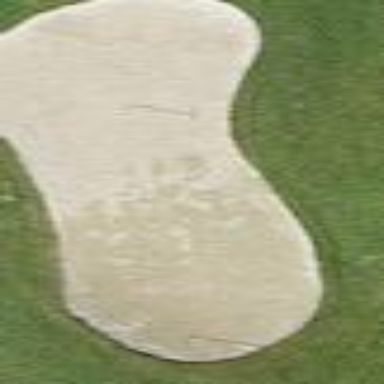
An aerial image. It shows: Sandy area is golf bunker.